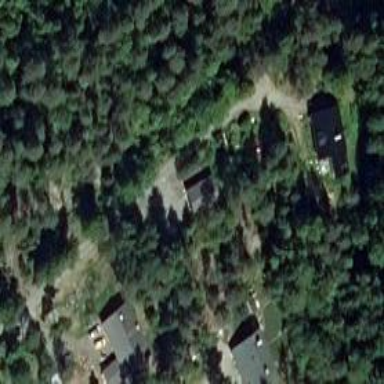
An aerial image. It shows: Driveway.